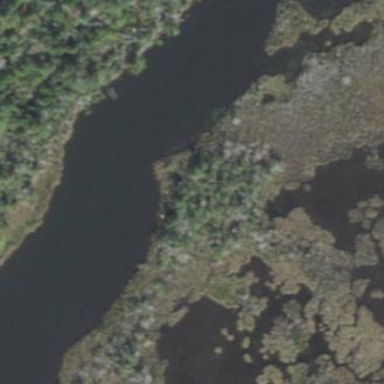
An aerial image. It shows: Marshy wetland area.